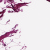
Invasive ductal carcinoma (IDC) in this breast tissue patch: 0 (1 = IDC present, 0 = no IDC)